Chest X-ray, PA view. Patient: 48 years old, sex F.
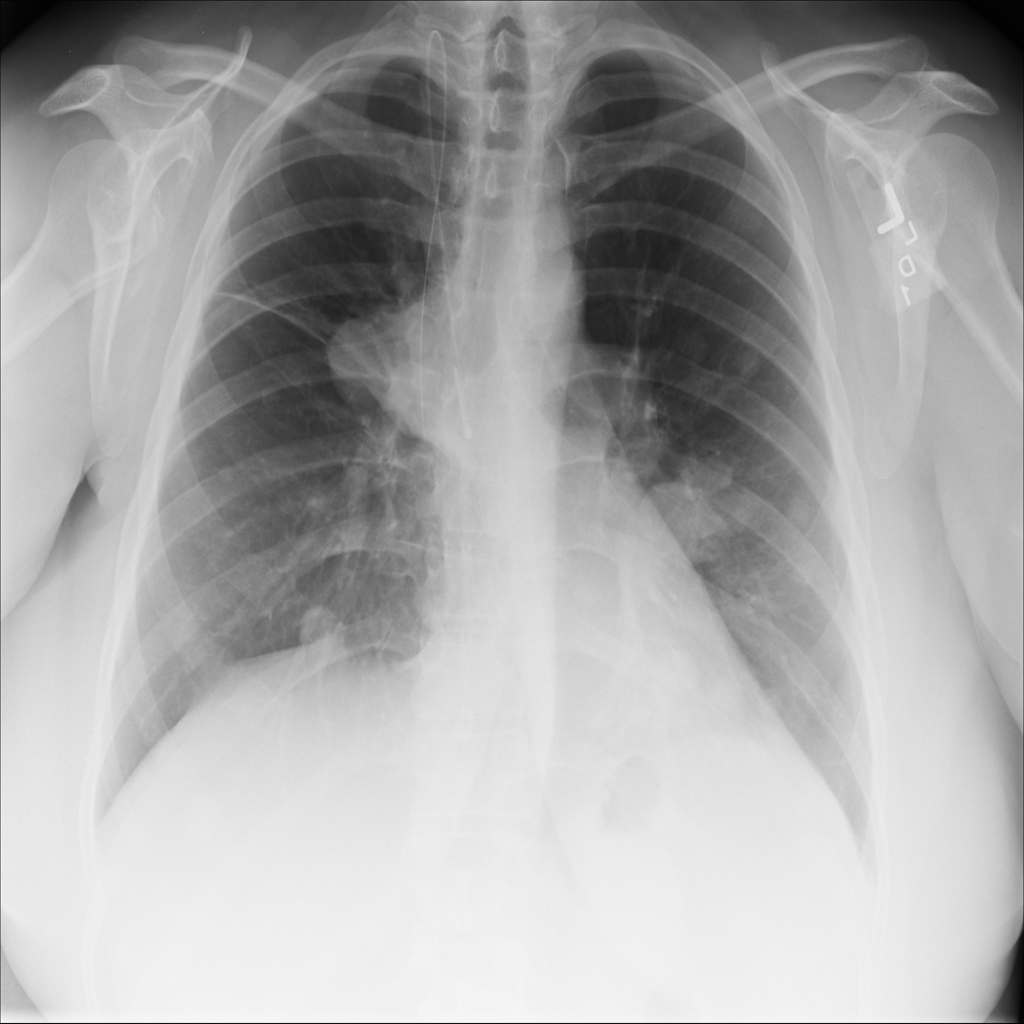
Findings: Mass